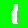
Digit: 1